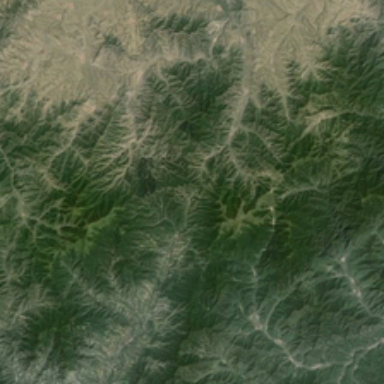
Many rivers pass through the mountain .